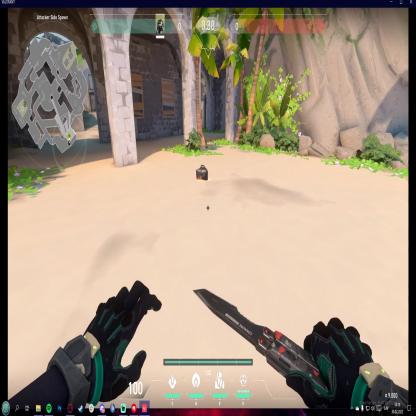
Label: dropped spike